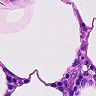
Metastatic tissue present: no